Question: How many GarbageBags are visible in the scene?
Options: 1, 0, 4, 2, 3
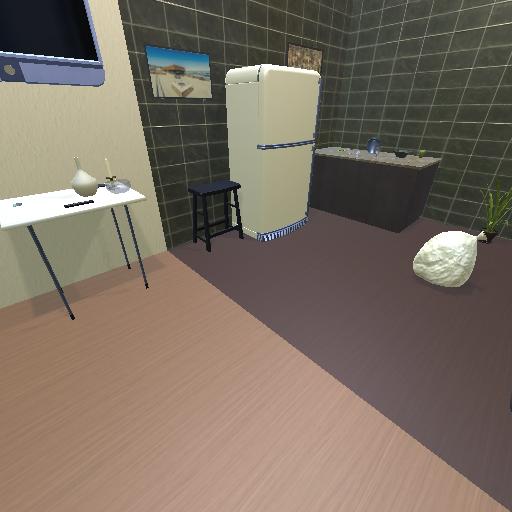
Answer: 1